Question: I am trying to make a website WCAG compliant and read quite a lot about it but still one question remains:
If the document has HTML errors, would it be considered WCAG 2.0 AA compliant?
Following is the report generated by Total Validator. It has 2 diff sections. 1 for HTML errors and other for WCAG errors. Does it mean that if there are HTML errors and WCAG errors, the document would be WCAG compliant?
>
It is HTML 4, by the way.
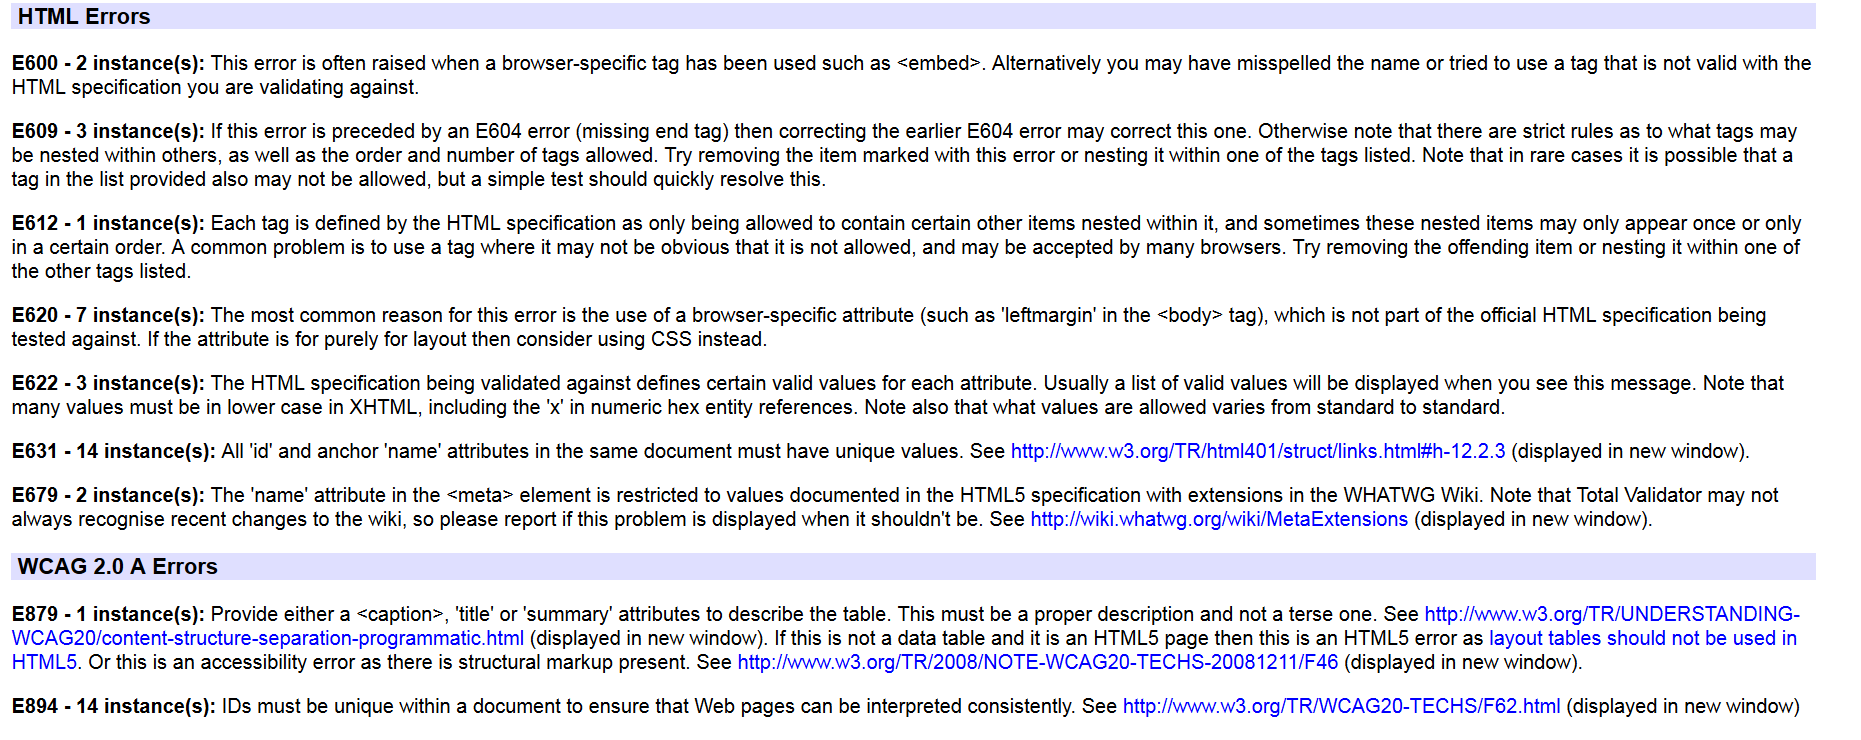
Answer: HTML errors as such do not count as a violation of WCAG 2.0, though for various constructs, WCAG 2.0 may impose requirements that coincide with requirements in HTML specifications.
If WCAG 2.0 required conformance to HTML specifications, it would have to cite normatively some specific version(s) of some specific HTML specification(s) (thereby causing harmful rigidity) use loose language, making WCAG 2.0 itself a very moving target (its content would vary, as HTML specifications are changed).
However, <URL> requires that "elements have complete start and end tags, elements are nested according to their specifications, elements do not contain duplicate attributes, and any IDs are unique, except where the specifications allow these features".
In this sense, syntactic rules need to be obeyed in order to conform to WCAG 2.0. The scope of this requirement is rather vague, since HTML rules vary by language version, and the wording is somewhat strange an arbitrary-looking. For example, it does not forbid undefined elements, undefined attributes, attribute values that violate (some) HTML specifications, or anything that might be classified as "semantically wrong". It is far from evident whether e.g. '<a href=...><h2>...</h2></a>' would violate WCAG 2.0: it is invalid nesting according to HTML 4 but allowed in HTML5 CR.
This differs from WCAG 1.0, which had a a general requirement about <URL>